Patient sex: M
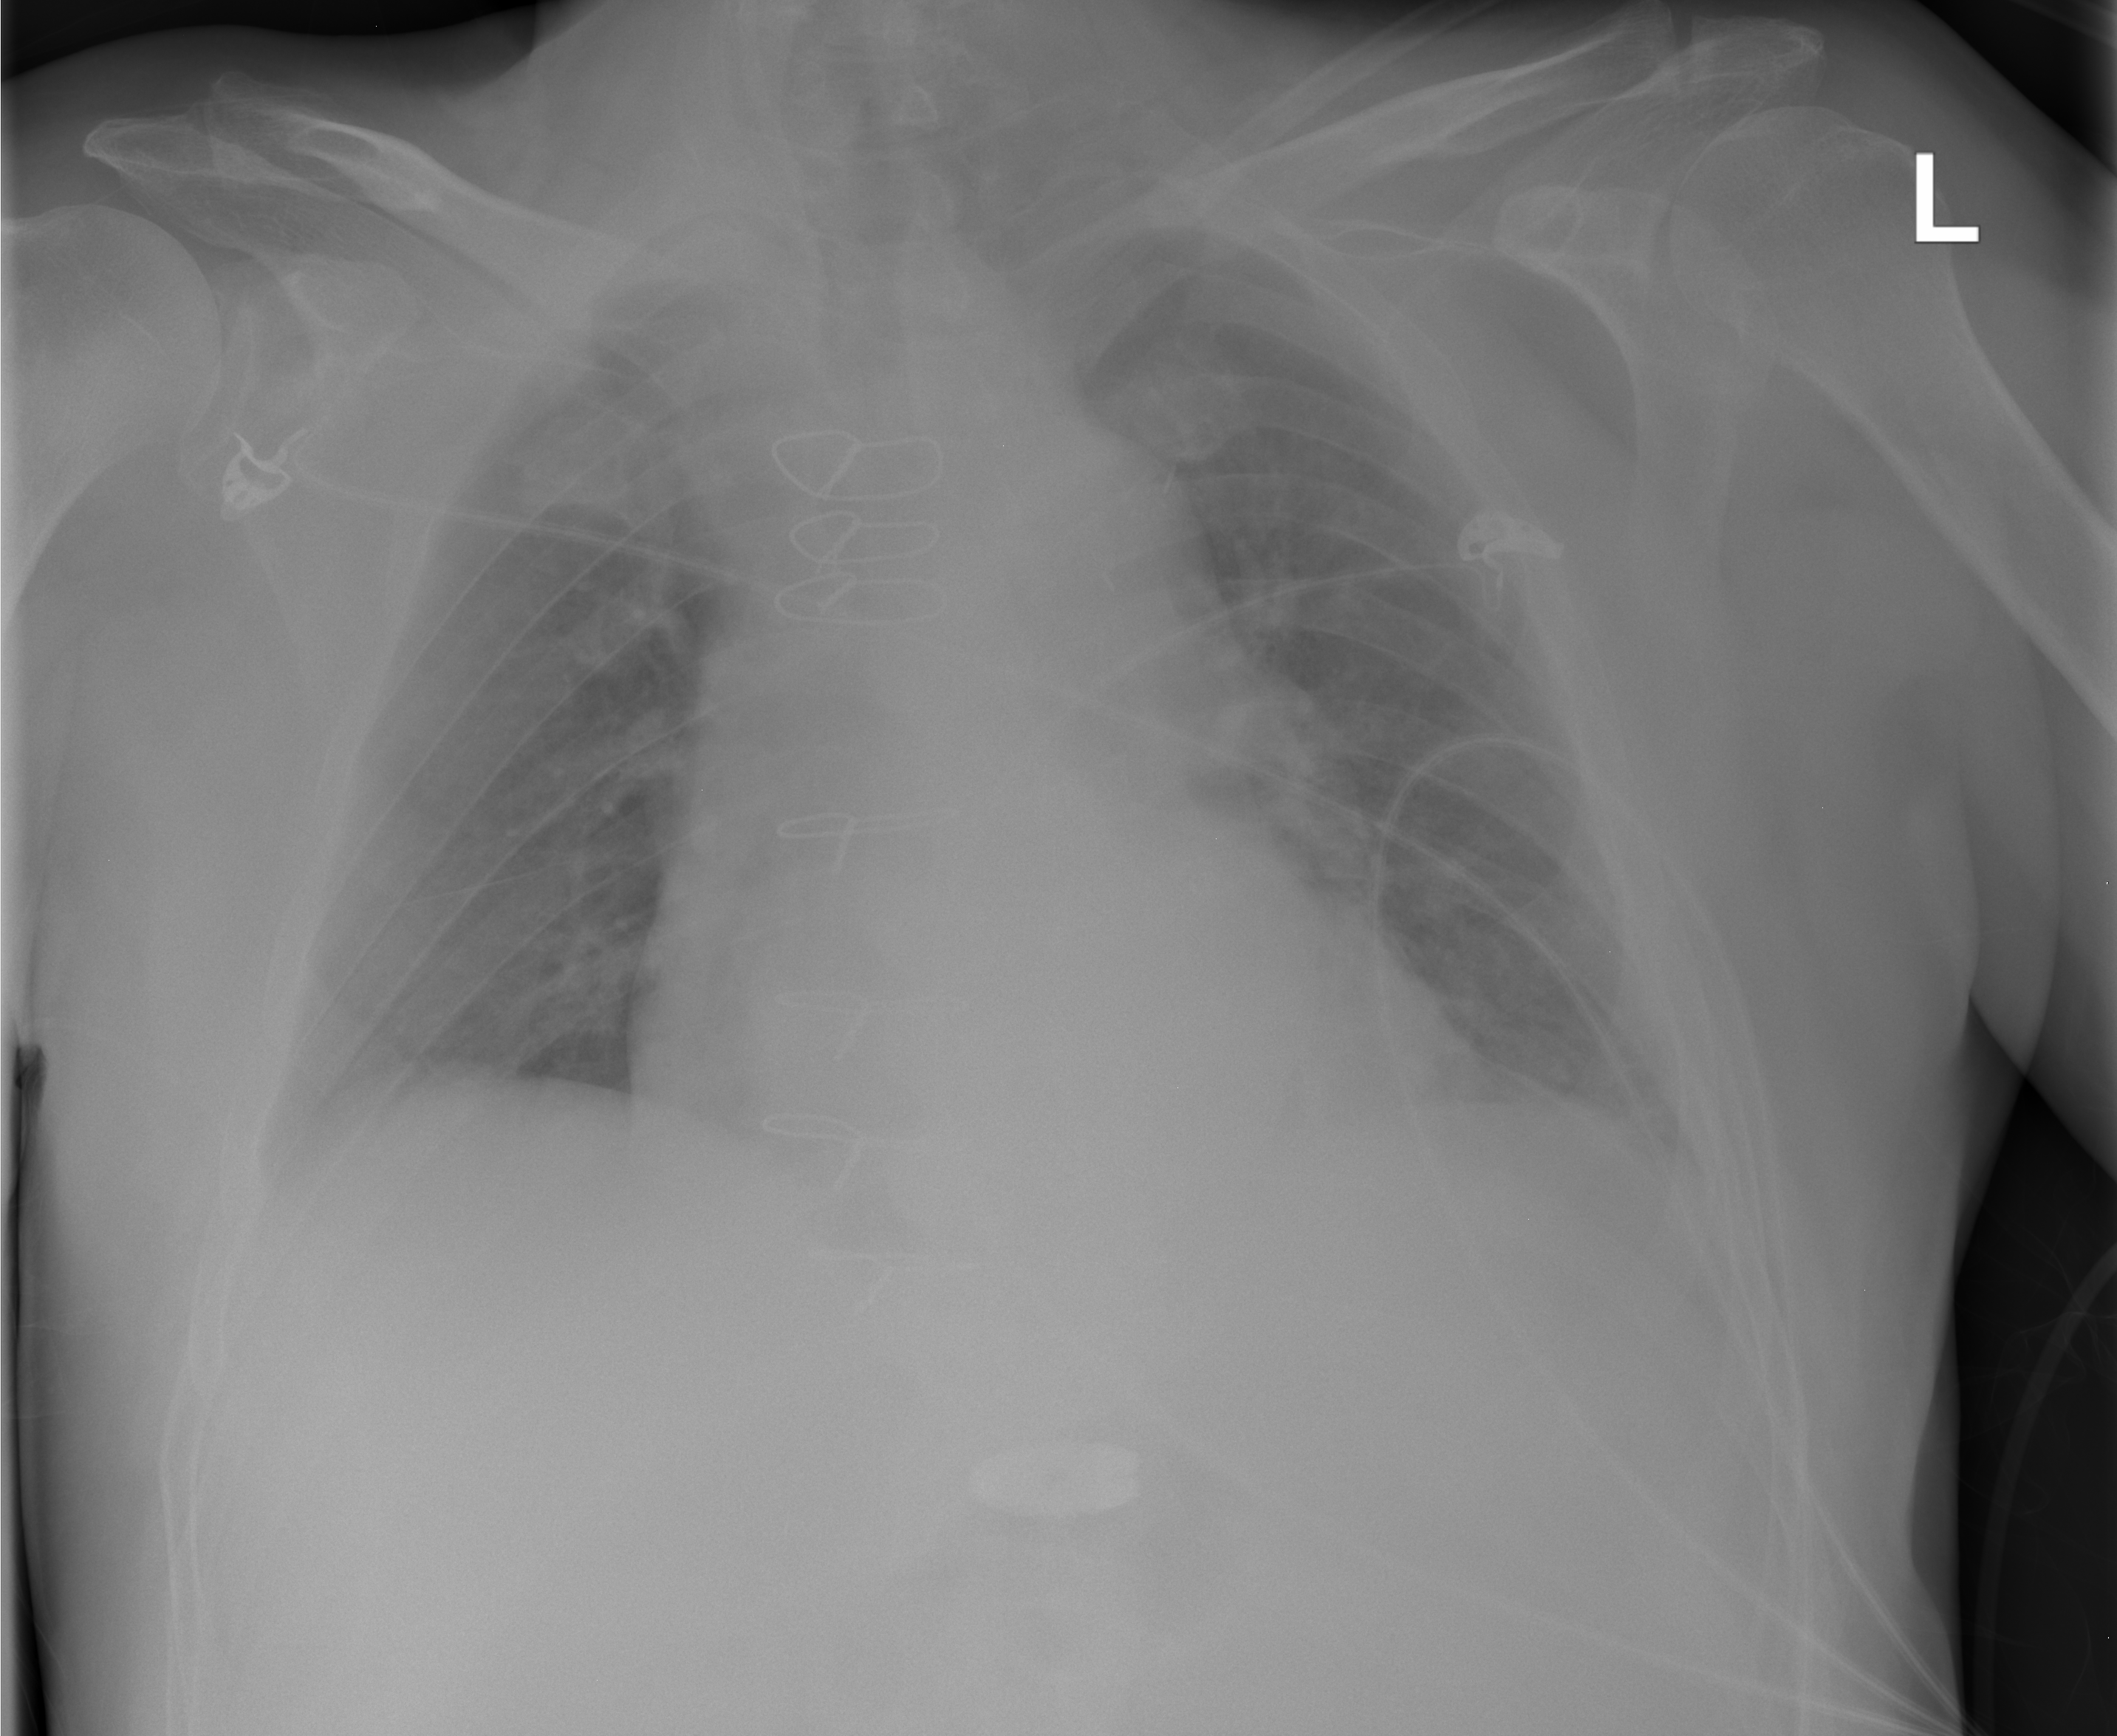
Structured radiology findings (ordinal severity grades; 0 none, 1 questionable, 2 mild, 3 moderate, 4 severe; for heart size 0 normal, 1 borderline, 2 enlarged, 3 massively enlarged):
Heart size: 2
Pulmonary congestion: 2
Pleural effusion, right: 0
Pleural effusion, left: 2
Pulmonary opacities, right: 0
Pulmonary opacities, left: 0
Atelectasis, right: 0
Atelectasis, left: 2